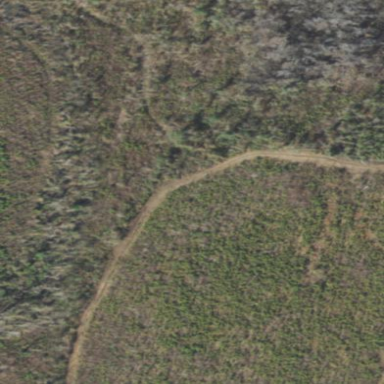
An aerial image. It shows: Woodland with needle-leaved trees.